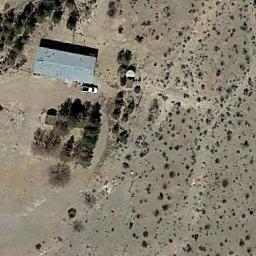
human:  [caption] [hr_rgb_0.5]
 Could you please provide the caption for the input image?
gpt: There are blocks of residential areas between the jungles .

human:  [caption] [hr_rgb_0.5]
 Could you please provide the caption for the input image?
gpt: Many trees are beside the sparse residential .

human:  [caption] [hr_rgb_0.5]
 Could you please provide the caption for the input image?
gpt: In a sparse residential area there is a gray house and several withered trees surrounded by open spaces .

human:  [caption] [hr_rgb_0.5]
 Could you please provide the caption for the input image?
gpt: The sparse residential is on the bare land next to some trees .

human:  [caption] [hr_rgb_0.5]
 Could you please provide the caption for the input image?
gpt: A sparse residential area with a gray building and many bushes .